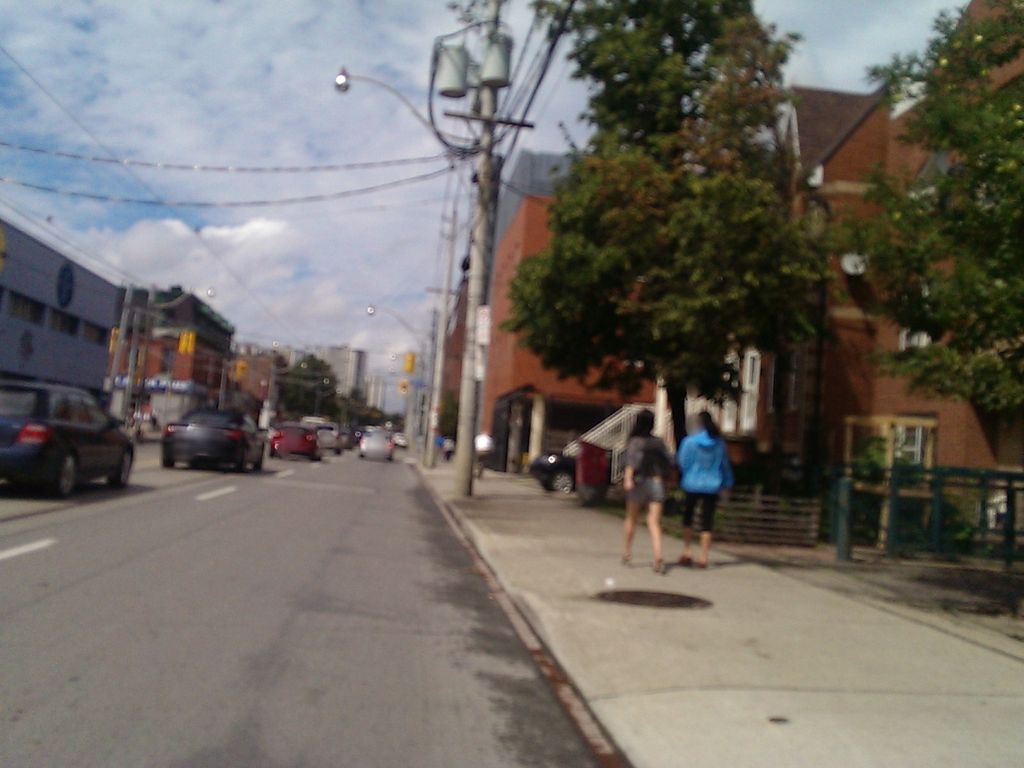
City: toronto